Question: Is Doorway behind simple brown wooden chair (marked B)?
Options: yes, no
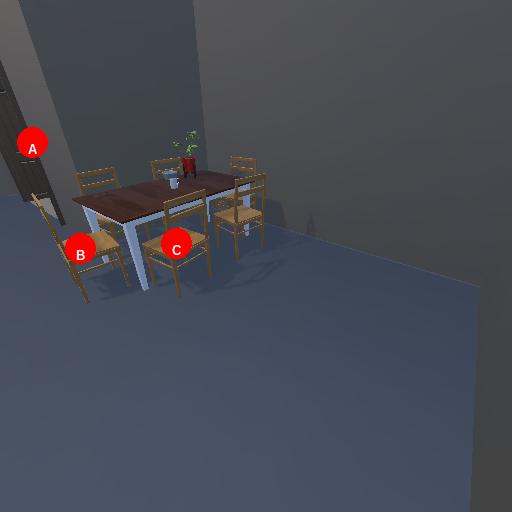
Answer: yes